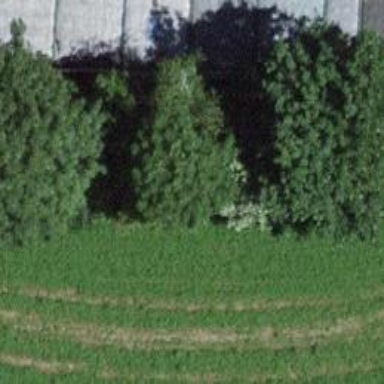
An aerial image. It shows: Hedge acting as barrier.